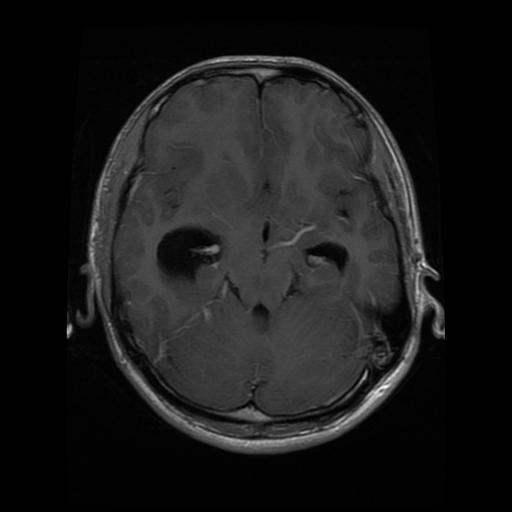
Label: glioma